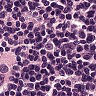
Metastatic tissue present: yes